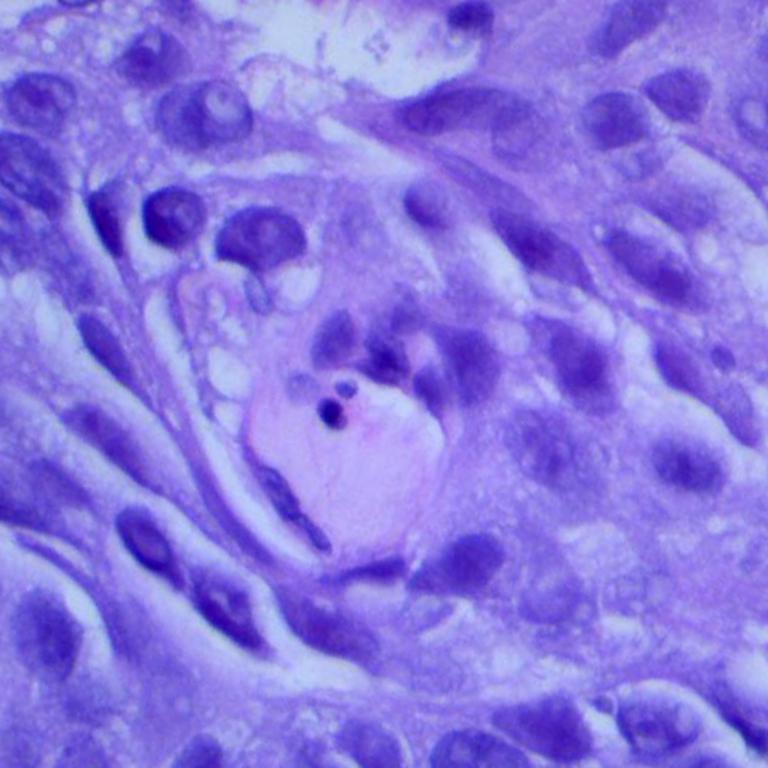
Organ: lung
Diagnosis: squamous carcinomas